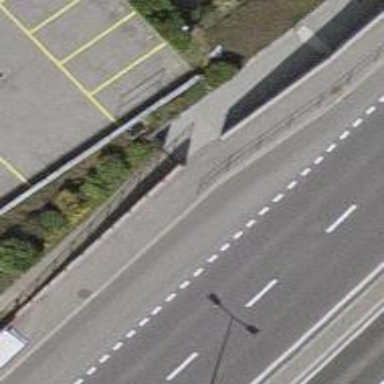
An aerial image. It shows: Asphalt footway.